Field crop: maize
Growth stage: 2
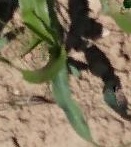
Species: maize